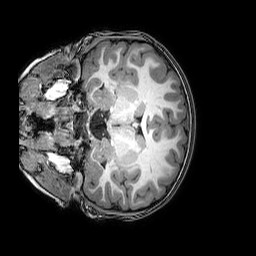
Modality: T1w
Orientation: coronal
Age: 6
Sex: female
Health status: healthy